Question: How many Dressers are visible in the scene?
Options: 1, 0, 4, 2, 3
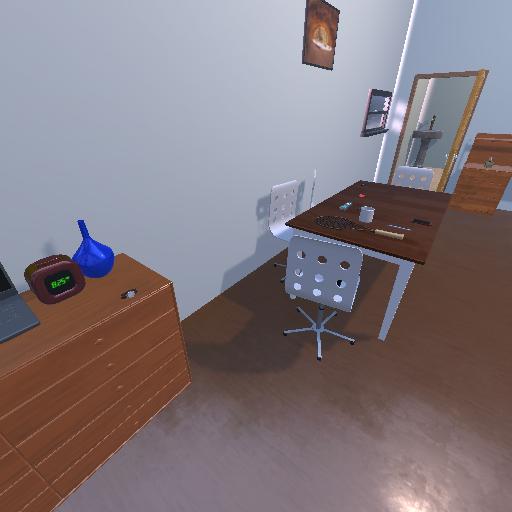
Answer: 1